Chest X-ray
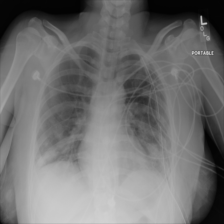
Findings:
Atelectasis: negative
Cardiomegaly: negative
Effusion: negative
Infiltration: negative
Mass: negative
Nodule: negative
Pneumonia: negative
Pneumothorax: negative
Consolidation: negative
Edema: negative
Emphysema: negative
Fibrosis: negative
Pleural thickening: negative
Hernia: negative